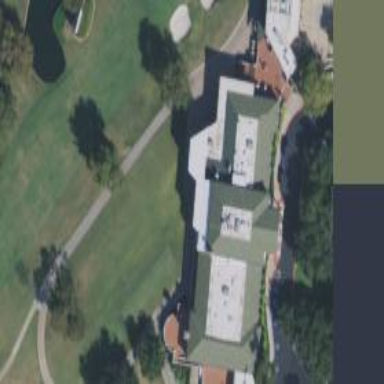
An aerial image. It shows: Clubhouse building for golf.